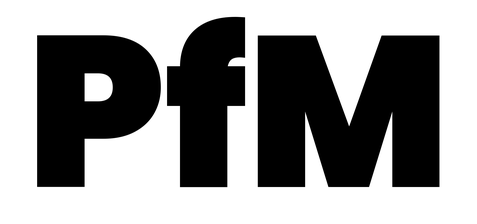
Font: Poppins-Black